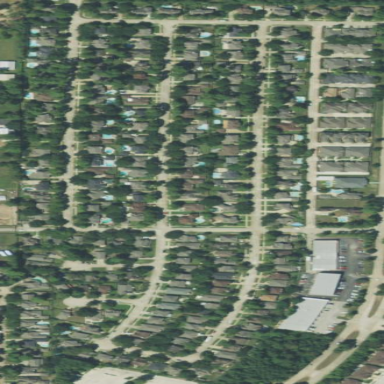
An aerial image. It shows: Residential neighbourhood.